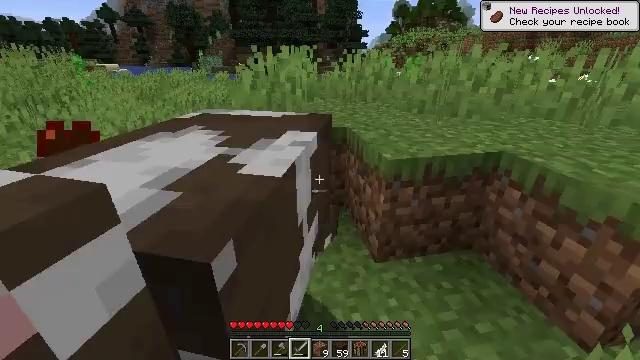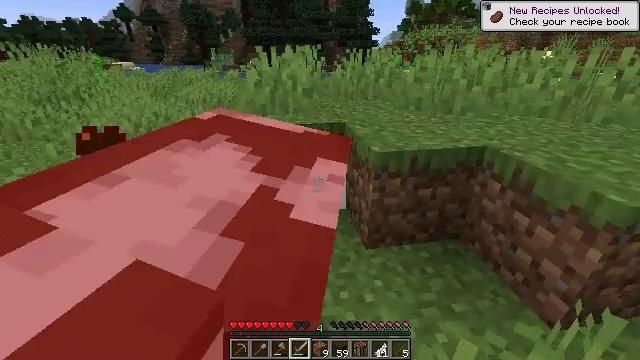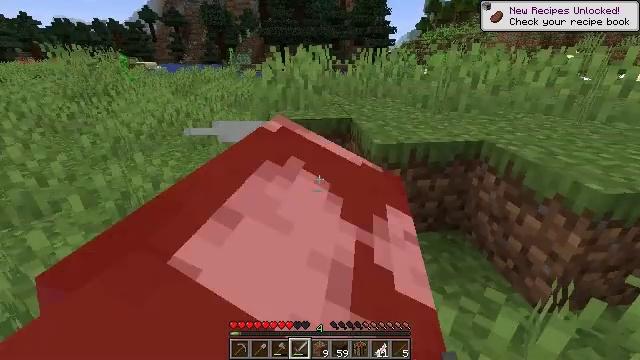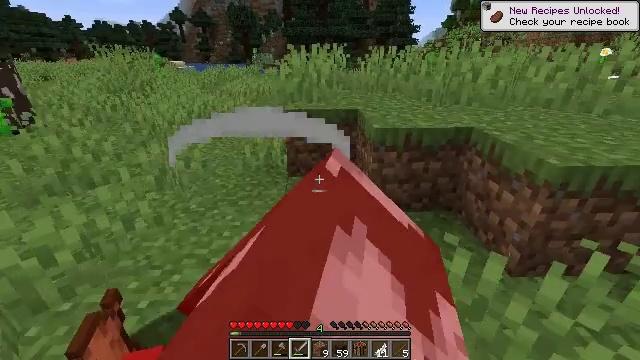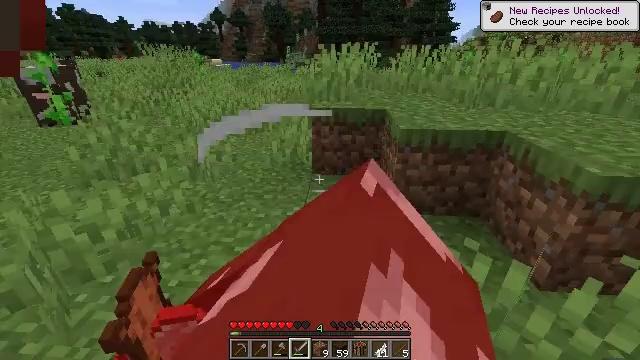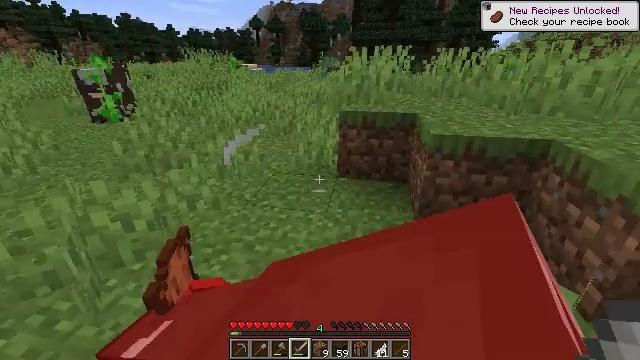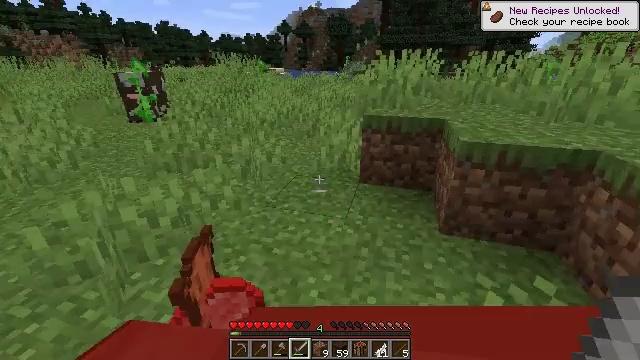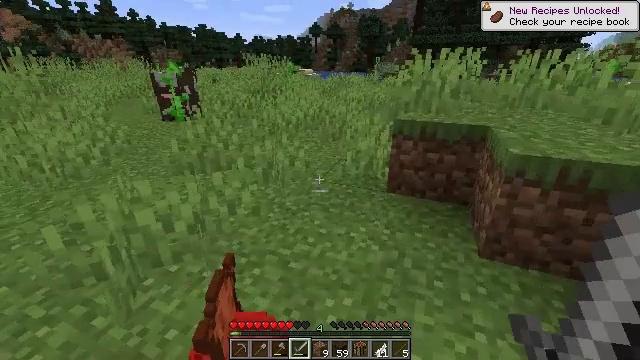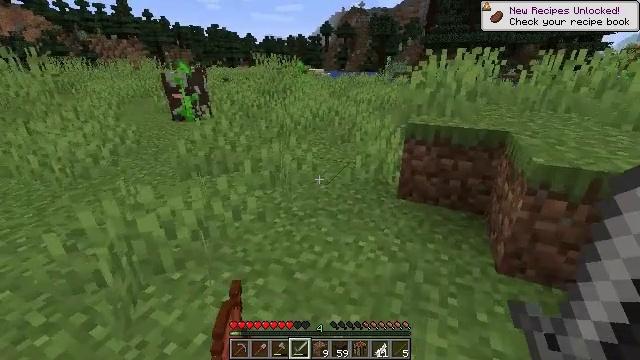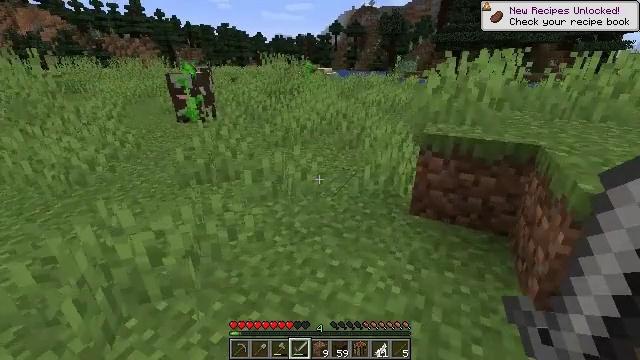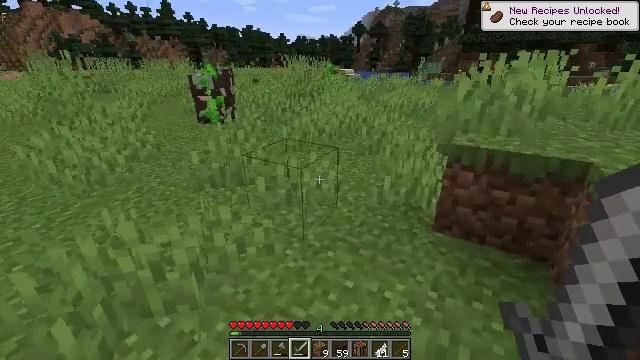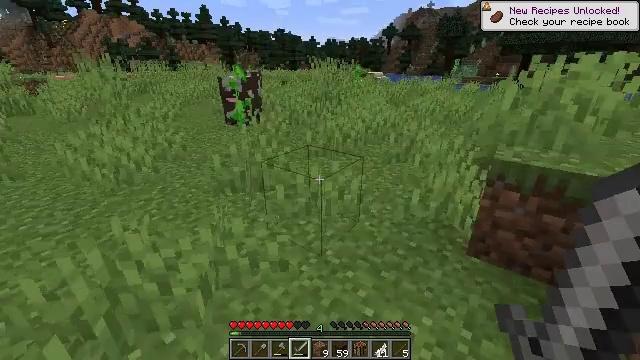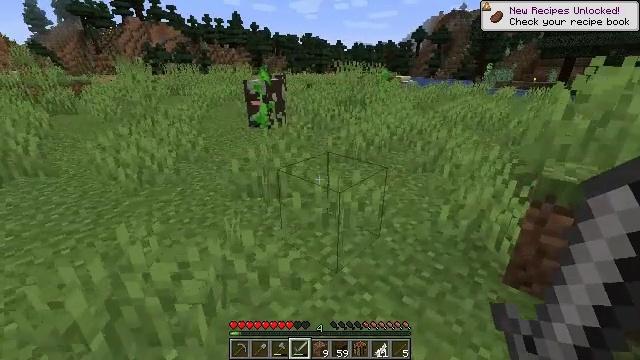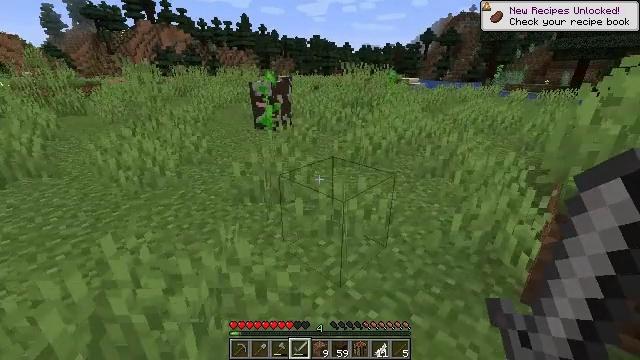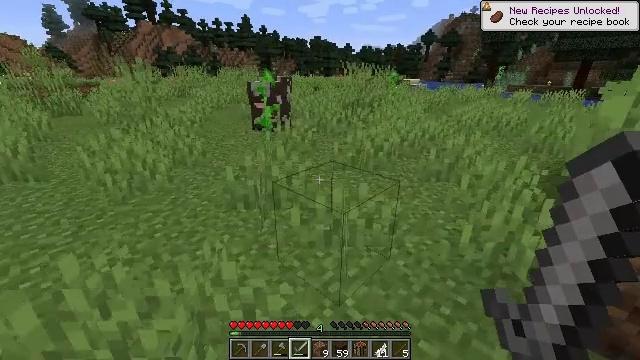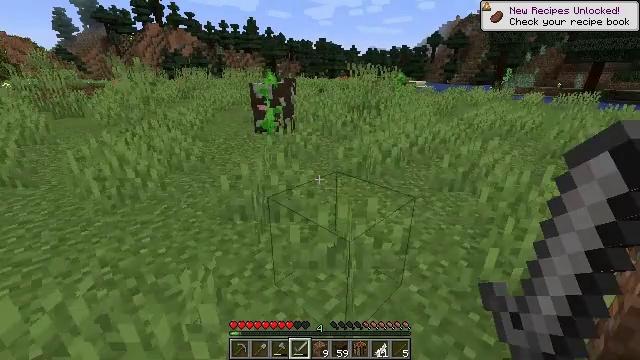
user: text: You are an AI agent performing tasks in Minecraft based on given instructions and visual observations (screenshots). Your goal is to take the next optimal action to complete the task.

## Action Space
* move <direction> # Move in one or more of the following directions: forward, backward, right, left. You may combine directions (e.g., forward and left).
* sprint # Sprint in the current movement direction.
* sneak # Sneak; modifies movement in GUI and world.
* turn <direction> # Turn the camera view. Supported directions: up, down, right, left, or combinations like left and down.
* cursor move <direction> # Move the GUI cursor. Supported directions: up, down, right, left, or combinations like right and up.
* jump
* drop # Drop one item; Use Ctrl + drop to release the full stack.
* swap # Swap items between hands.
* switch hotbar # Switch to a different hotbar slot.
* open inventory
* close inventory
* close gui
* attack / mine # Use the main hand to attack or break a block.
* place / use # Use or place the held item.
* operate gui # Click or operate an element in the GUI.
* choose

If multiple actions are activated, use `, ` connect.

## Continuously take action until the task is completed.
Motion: motion action
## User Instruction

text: Attack the sunflower to harvest it.
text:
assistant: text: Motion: move back, turn left
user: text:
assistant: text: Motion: move back, turn left
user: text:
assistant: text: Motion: turn left
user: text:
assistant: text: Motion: move forward, turn left
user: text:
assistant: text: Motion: move forward, turn left
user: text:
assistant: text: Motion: move forward, turn left
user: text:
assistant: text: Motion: move forward, turn left
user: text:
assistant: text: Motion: move forward, turn left
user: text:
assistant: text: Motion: move forward, turn left
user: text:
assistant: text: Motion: move forward, turn left
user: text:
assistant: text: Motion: move forward, turn left
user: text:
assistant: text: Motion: move forward, turn left
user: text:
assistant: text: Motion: move forward, turn left
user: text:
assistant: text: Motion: move forward
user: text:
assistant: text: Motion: move forward, turn left
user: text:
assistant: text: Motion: move forward, turn left
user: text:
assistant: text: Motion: move forward, turn left
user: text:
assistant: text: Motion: move forward
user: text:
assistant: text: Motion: move forward
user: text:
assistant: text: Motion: move forward
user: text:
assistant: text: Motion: move forward
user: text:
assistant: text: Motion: move forward
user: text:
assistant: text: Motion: move forward
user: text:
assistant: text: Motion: move forward
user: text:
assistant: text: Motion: move forward
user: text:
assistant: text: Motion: move forward
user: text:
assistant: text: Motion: move forward
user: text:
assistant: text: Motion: move forward
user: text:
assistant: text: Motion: move forward, turn left
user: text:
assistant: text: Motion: move forward, turn left